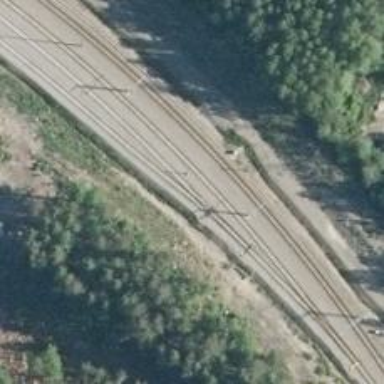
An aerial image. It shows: Wedge used for railway derailment.